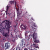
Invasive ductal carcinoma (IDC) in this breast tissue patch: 1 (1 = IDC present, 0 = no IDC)